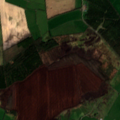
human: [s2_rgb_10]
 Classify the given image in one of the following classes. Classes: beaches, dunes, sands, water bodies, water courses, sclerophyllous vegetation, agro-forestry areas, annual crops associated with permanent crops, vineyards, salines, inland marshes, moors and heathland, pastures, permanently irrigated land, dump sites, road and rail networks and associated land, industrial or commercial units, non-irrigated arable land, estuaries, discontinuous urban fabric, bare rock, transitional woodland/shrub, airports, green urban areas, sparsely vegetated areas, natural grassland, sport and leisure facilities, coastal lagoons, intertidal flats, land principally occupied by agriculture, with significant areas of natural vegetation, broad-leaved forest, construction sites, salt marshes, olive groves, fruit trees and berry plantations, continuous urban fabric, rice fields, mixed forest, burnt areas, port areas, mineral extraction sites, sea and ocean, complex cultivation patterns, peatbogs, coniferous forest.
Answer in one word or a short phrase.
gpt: non-irrigated arable land, pastures, coniferous forest, transitional woodland/shrub, peatbogs